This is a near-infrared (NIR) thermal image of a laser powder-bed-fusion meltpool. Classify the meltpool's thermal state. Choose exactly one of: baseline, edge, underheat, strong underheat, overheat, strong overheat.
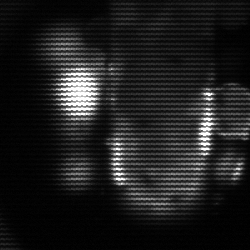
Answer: strong underheat